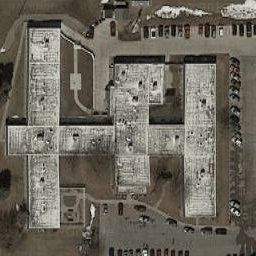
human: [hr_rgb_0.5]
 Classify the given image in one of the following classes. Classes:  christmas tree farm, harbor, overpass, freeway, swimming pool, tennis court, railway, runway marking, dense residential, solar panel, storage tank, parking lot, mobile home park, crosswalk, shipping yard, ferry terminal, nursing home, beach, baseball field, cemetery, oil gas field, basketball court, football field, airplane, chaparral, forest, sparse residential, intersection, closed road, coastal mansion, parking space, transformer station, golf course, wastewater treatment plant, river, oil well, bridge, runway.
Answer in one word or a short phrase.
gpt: nursing home